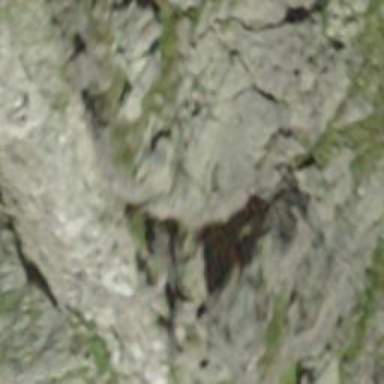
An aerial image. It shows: Cliff in nature.